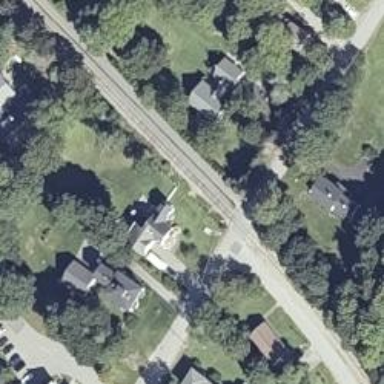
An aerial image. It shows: Level crossing along the railway.